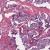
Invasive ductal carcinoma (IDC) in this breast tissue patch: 1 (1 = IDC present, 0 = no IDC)